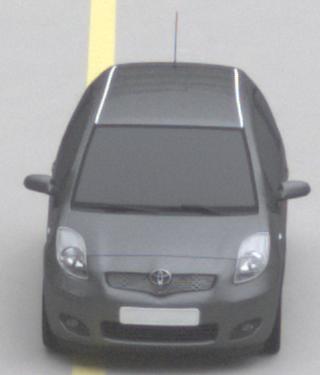
Make: Toyota
Model: Yaris 1.0
Detailed model: Yaris (XP13)
Model produced from: 2011/10
Model produced until: 2014/08
Doors: 3
Color: gray
Road condition: dry road
Daytime: midday
Contrast: low contrast